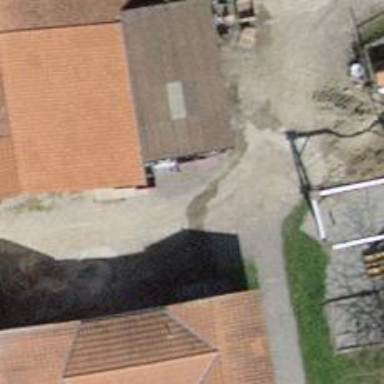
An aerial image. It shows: Recycling container for green waste and scrap metal.